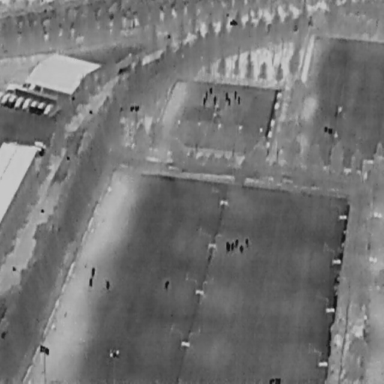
There are 24 objects shown in the infrared image, including seven Cars, and 17 People.